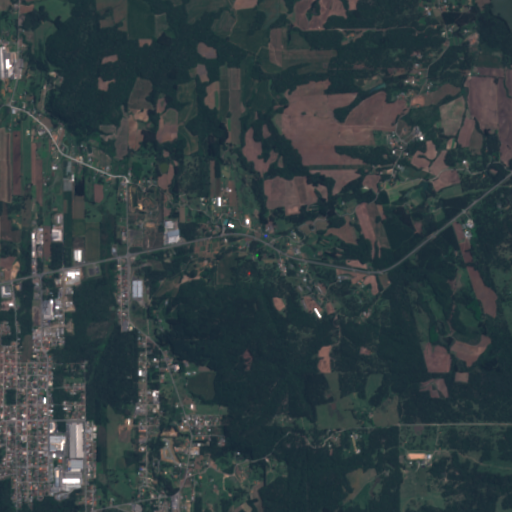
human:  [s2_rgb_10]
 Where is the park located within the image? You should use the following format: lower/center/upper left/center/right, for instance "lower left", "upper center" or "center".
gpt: The park is located in the lower left of the image.
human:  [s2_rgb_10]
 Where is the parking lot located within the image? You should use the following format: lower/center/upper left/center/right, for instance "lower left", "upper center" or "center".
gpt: The parking lot is located in the lower left of the image.
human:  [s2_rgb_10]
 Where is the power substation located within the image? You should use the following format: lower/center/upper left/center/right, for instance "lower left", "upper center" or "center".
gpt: The power substation is located in the center left of the image.
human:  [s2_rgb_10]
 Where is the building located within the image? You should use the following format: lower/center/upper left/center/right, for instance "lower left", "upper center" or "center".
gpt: There is no building in the image.